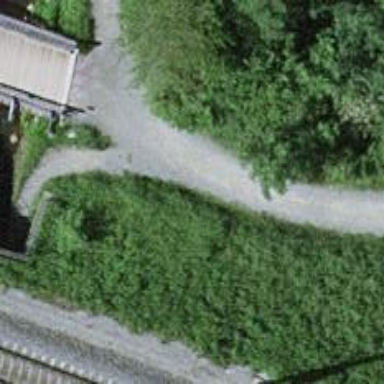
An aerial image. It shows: Track with fine gravel surface. The track type is grade 2.